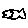
Label: fish